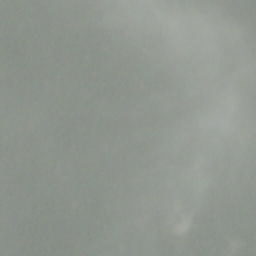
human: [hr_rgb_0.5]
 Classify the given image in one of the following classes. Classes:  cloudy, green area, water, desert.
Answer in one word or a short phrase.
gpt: cloudy